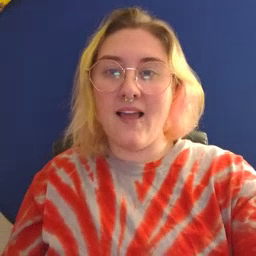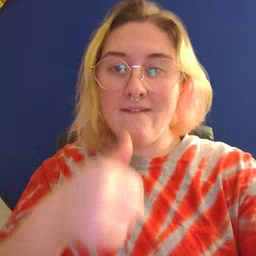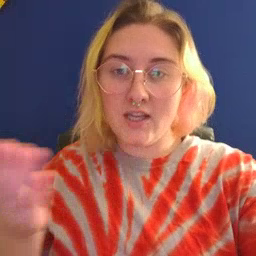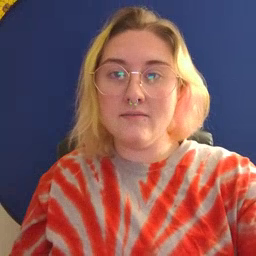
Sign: every